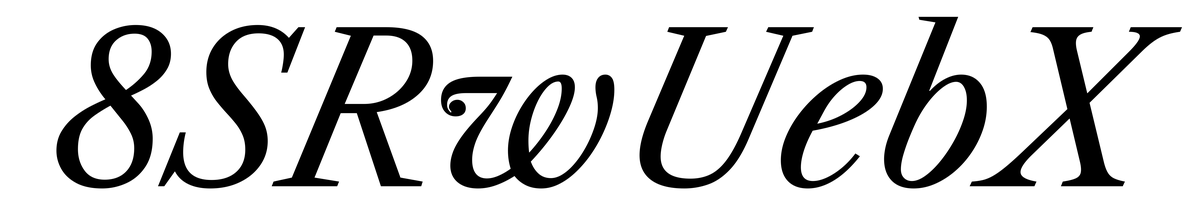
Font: LibreCaslonText-Italic_Italic